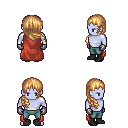
a pixel art fantasy rpg character, male body template, dark elf, purple skin, maroon cape, teal pants, light blonde right-swept hairstyle, metal gloves, black shoes, four views (front, back, left, right), 2x2 character sprite sheet, small pixel art, hard edges, no anti-aliasing